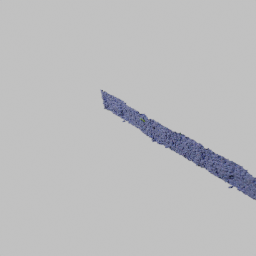
Label: architecture